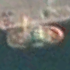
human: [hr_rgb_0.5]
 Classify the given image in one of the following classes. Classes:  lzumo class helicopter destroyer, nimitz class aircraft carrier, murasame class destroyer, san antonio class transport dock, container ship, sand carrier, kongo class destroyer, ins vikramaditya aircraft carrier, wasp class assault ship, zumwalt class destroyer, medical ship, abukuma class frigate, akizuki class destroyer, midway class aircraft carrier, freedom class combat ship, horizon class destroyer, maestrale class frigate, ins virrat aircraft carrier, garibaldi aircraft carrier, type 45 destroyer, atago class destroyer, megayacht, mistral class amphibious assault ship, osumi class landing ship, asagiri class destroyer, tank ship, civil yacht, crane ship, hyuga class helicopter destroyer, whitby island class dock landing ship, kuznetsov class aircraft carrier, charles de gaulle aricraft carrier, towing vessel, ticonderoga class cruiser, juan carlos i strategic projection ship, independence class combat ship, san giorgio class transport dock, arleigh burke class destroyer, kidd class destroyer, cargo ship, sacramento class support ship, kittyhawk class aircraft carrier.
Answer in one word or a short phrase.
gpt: Towing vessel